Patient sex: M
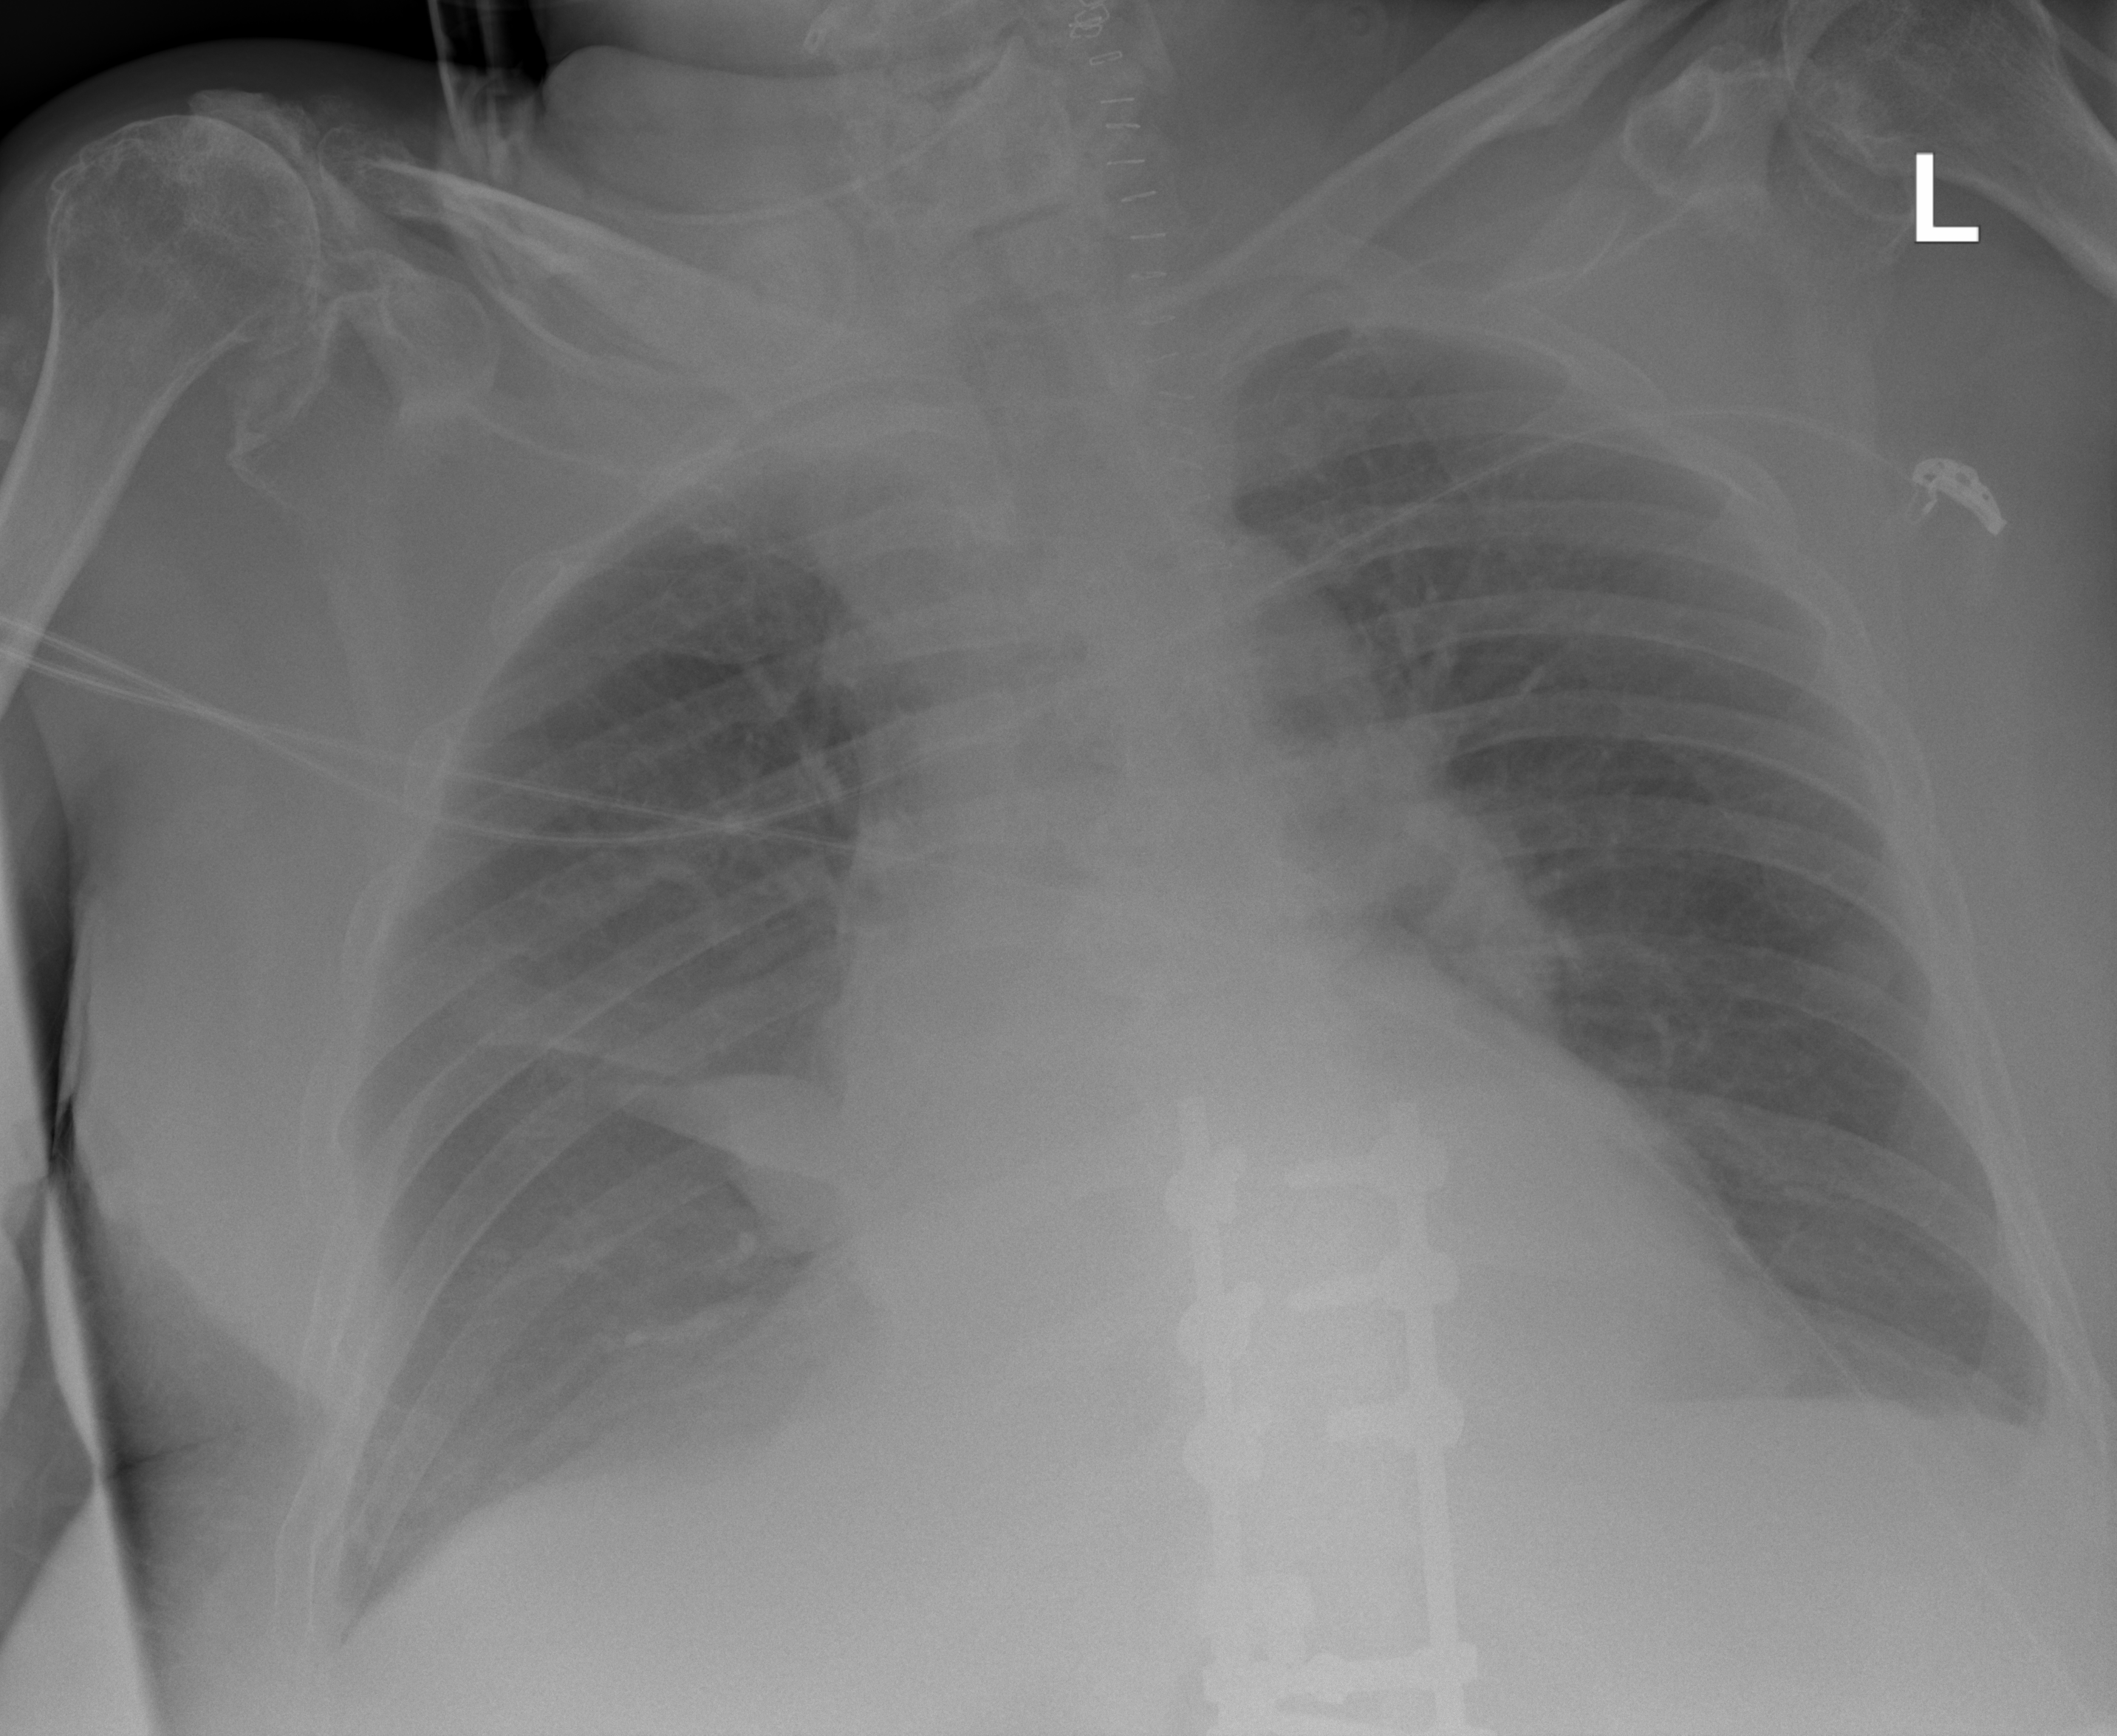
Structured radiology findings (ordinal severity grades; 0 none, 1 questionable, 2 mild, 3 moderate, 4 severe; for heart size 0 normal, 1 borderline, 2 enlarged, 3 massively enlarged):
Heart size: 0
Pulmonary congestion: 2
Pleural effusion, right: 0
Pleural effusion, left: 2
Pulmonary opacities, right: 0
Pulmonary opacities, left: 0
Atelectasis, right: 2
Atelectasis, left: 2